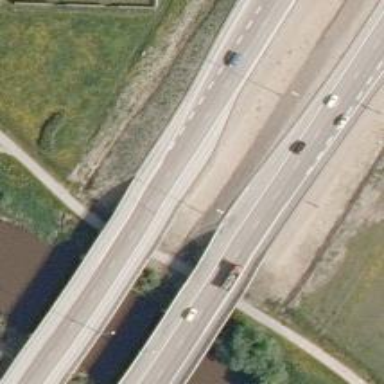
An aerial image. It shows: Motorway bridge with asphalt surface.